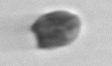
Label: Balanion